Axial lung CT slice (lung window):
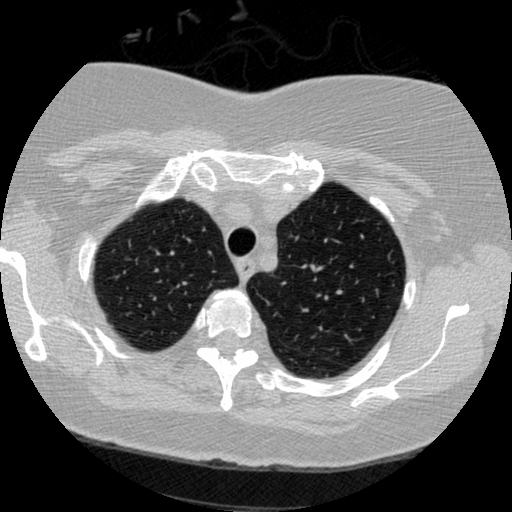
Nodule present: no